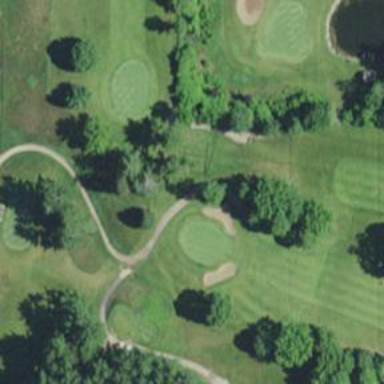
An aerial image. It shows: View of golf hole.